Current action and preconditions to check: trajectory_clear

Your task: For each precondition in the list above, predict whether it will hold at this action.

Consider the current scene as observed from the mobile robot's camera, and analyze the predicted future states of all dynamic agents (e.g., people, animals, vehicles, or any moving entities) within the NEXT SECOND.

IMPORTANT: Only answer "very likely" if you are absolutely certain—based on strong, clear evidence—that a dynamic agent will violate the precondition in the predicted future state. Do NOT answer "very likely" for unlikely, ambiguous, or low-probability risks.

Ask yourself for each precondition: Is there a high probability, with clear and convincing evidence, that the predicted future states of any dynamic agent will interfere with the predicted future state of the currently executing action within the NEXT SECOND, causing that precondition to fail?

Assess the risk level based on these predictions. Use "likely" or "very likely" if motions create a clear risk of interference.

Use "neutral" or "improbable" if agents are nearby but their predicted paths are clearly diverging or non-conflicting.

Failure Risk Categories: "very improbable", "improbable", "neutral", "likely", "very likely"

Answer Format: Output ONLY the probability_of_failure value from these categories: "very improbable", "improbable", "neutral", "likely", "very likely"

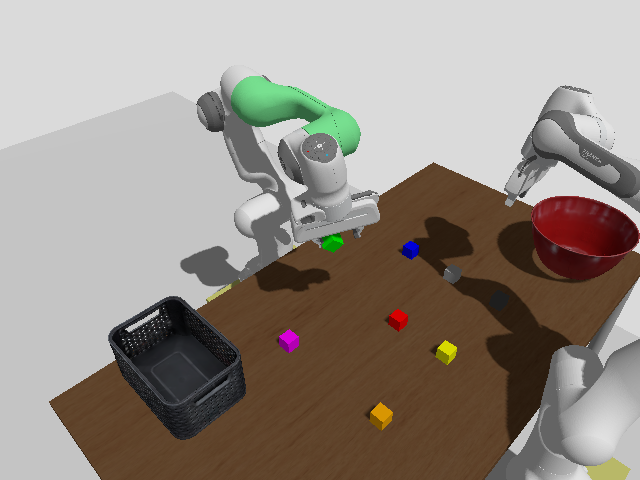

Answer: very improbable